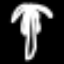
Label: palm tree